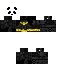
A female human skin with dark skin, wearing blonde bald dressed in a blue hoodie and black pants, featuring a closed mouth.